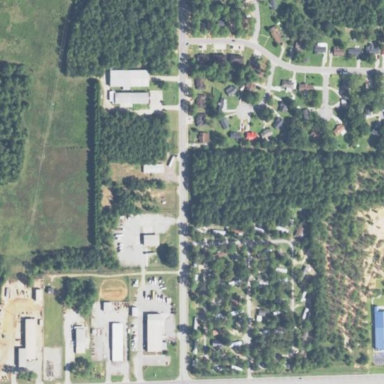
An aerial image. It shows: Residential area designated for mobile homes known as mobile home park.